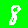
Digit: 8